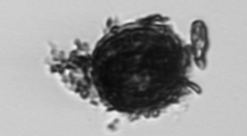
Label: Thalassiosira_TAG_external_detritus